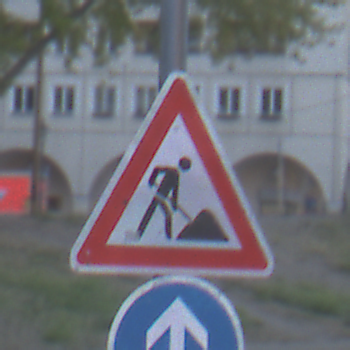
Verkehrszeichen: Arbeitsstelle
Zusatzzeichen unten: VorgeschriebeneFahrtrichtungGeradeaus
Umgebung: Outdoor, Urban
Tageszeit: SunriseSunset
Wetter: Clear
Licht: Natural
Jahreszeit: NotSpecified
Kontrast: LowContrast